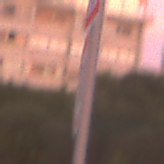
Verkehrszeichen: Geschwindigkeit30
Zusatzzeichen oben: Bahnuebergang
Umgebung: Outdoor, Urban
Tageszeit: SunriseSunset
Wetter: PartlyCloudy
Licht: Natural
Jahreszeit: NotSpecified
Kontrast: MediumContrast